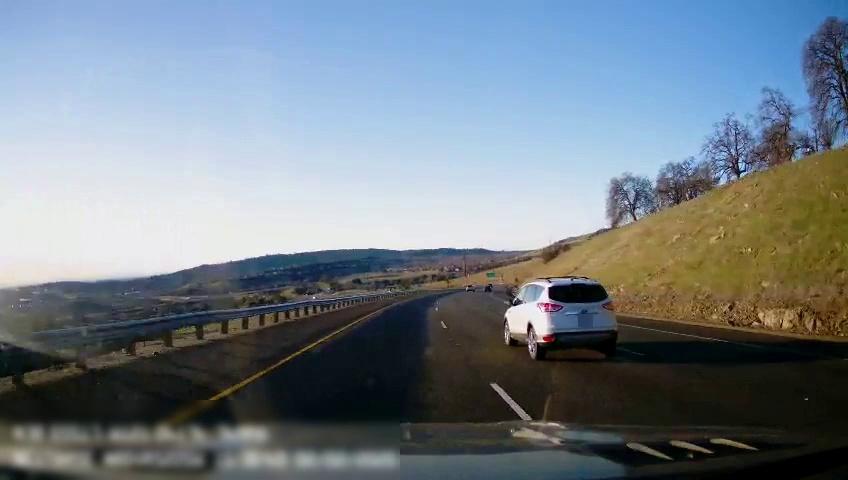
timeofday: Day
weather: Sunny
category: Drivable Space
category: Vehicles | SUV
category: Lanes | Current Lane
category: Lanes | Current Lane
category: Lanes | Alternate Lane
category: Lanes | Alternate Lane